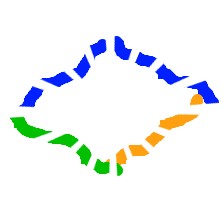
Shape: rhombus